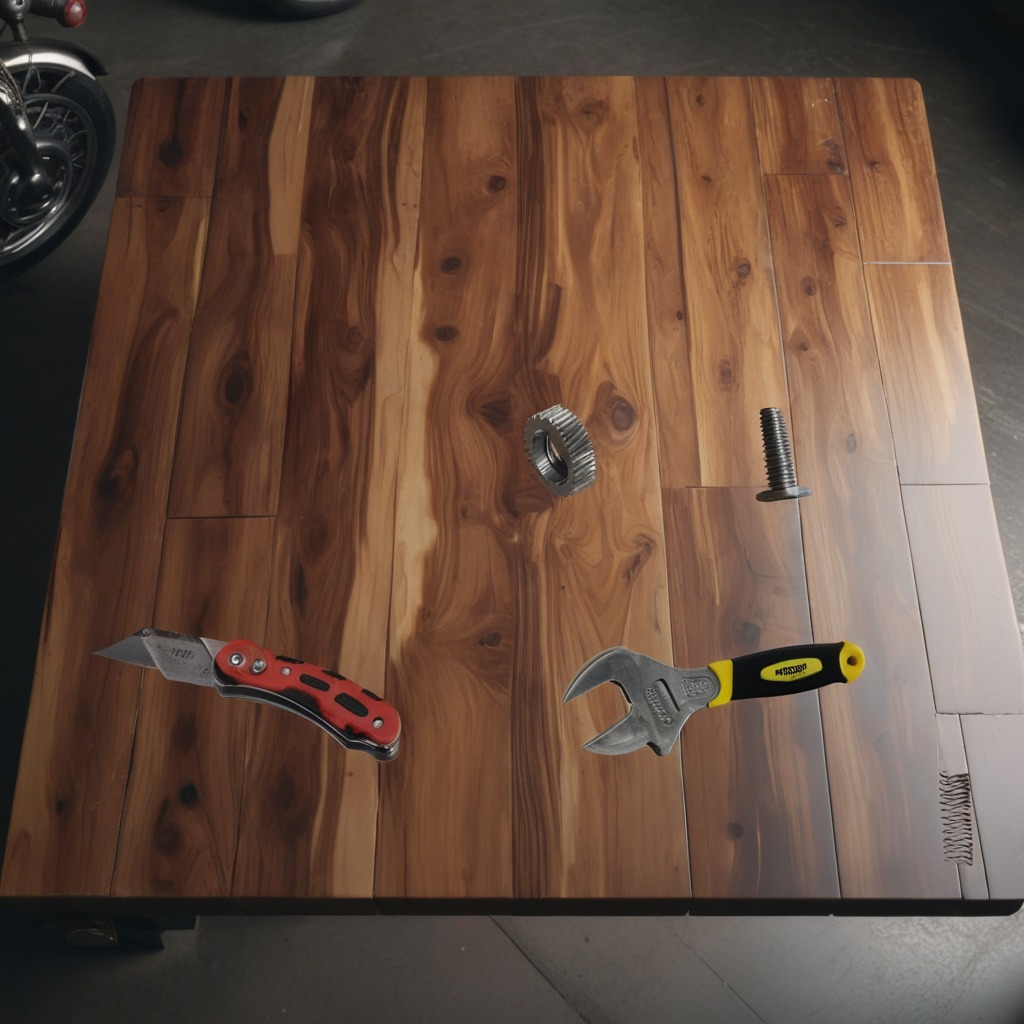
A steel gear with teeth, a utility knife, a metal machine screw, a coiled metal spring, and a wrench are lying on an oil-spilled wooden table in a vintage motorcycle garage.